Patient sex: M
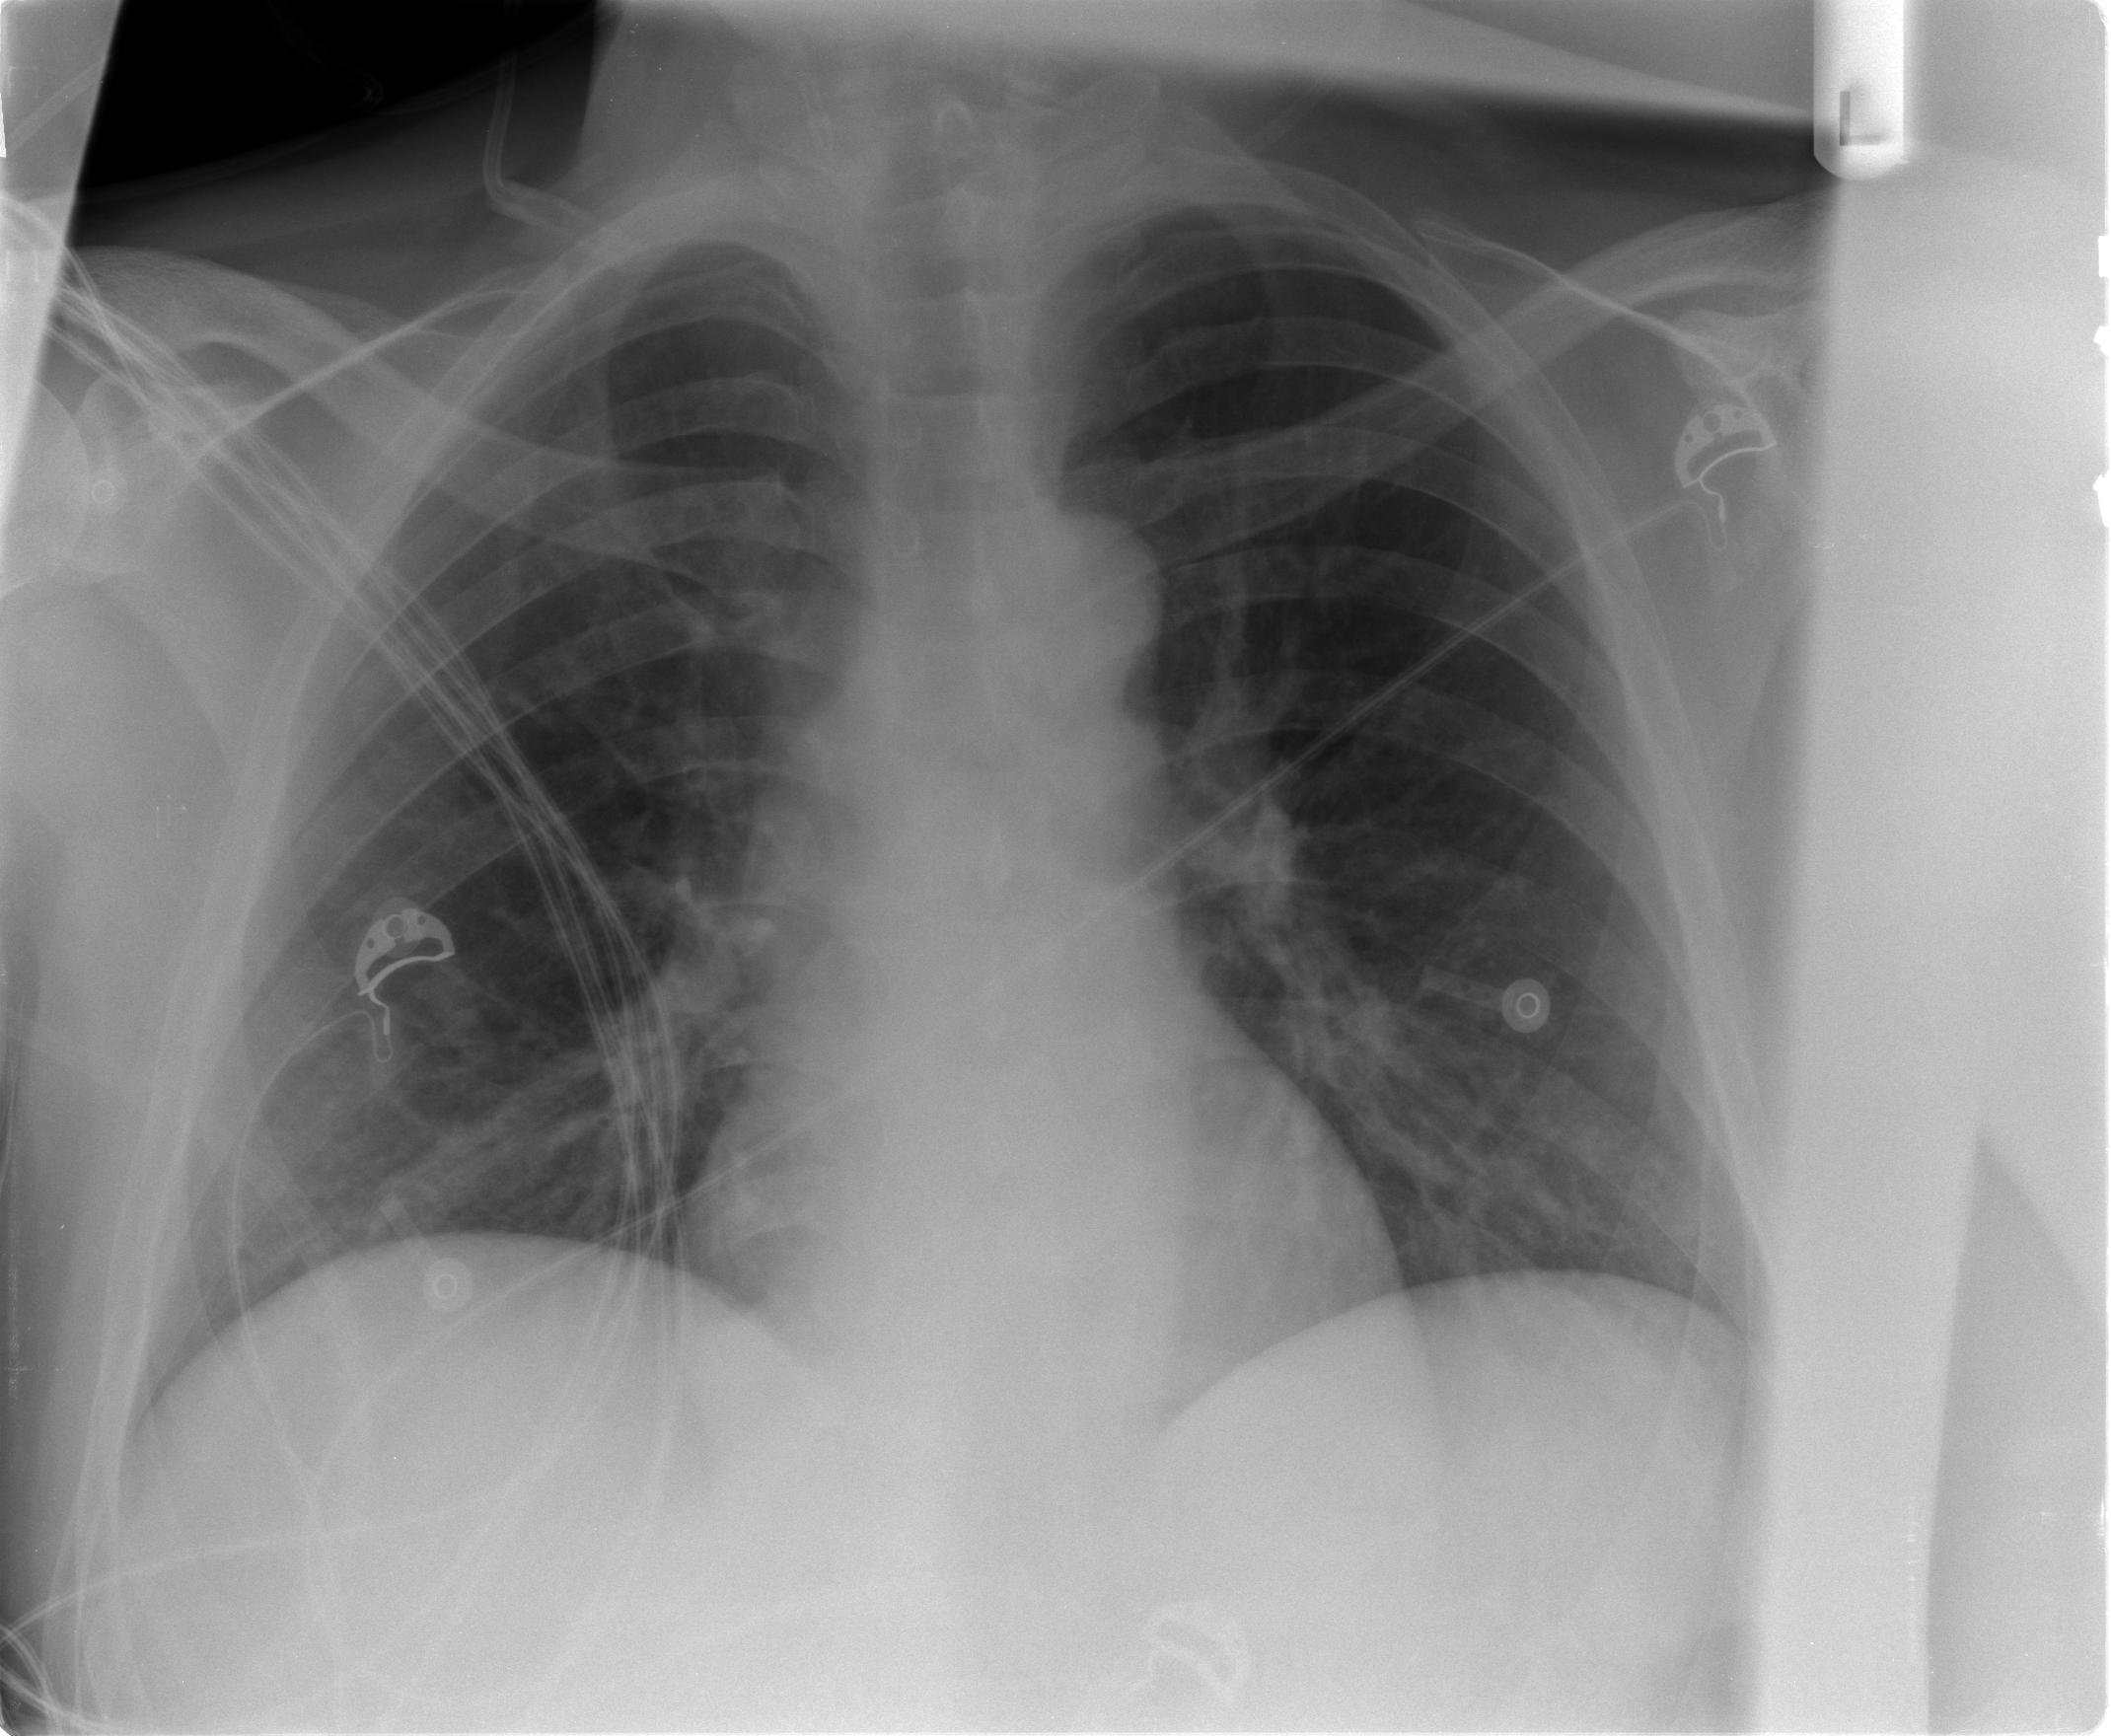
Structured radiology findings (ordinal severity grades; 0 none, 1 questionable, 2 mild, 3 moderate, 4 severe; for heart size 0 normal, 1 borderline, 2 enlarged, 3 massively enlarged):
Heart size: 0
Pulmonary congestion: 0
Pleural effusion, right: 0
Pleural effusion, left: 0
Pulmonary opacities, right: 0
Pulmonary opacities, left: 0
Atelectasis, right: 1
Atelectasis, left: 1